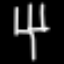
Label: fork